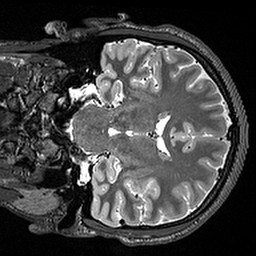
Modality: T2w
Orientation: coronal
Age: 20
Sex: male
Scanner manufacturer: siemens
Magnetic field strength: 3 T
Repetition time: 3.2 s
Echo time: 0.567 s